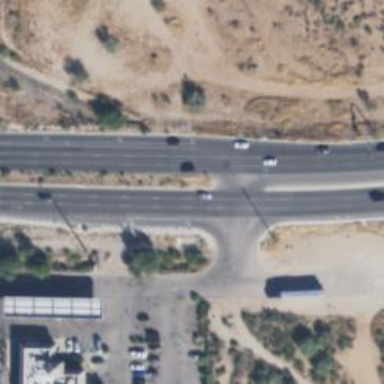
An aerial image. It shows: Unmarked crossing on the road.